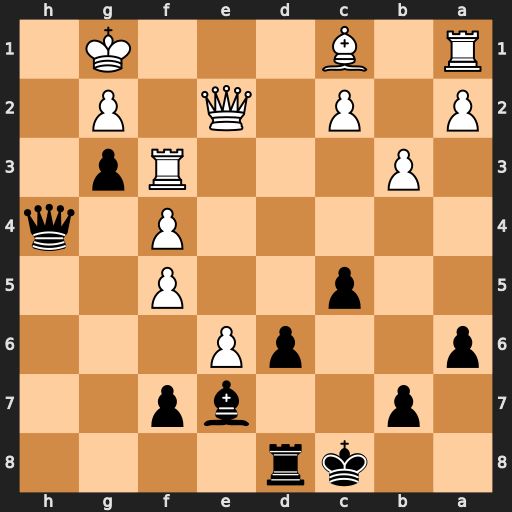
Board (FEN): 2kr4/1p2bp2/p2pP3/2p2P2/5P1q/1P3Rp1/P1P1Q1P1/R1B3K1
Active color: b
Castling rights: -
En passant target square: -
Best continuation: Qh2+ Kf1 Qh1#